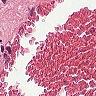
Metastatic tissue present: no